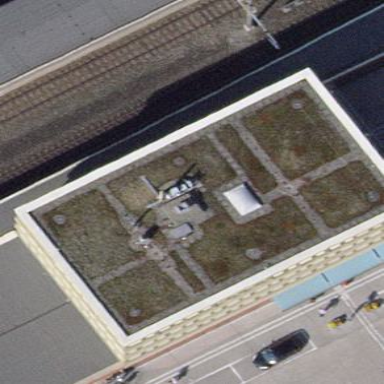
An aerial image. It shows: Flat-roofed train station building.